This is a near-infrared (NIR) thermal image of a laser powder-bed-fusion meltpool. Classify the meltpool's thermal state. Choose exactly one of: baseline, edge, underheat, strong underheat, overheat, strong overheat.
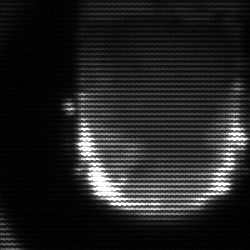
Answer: baseline